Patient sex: M
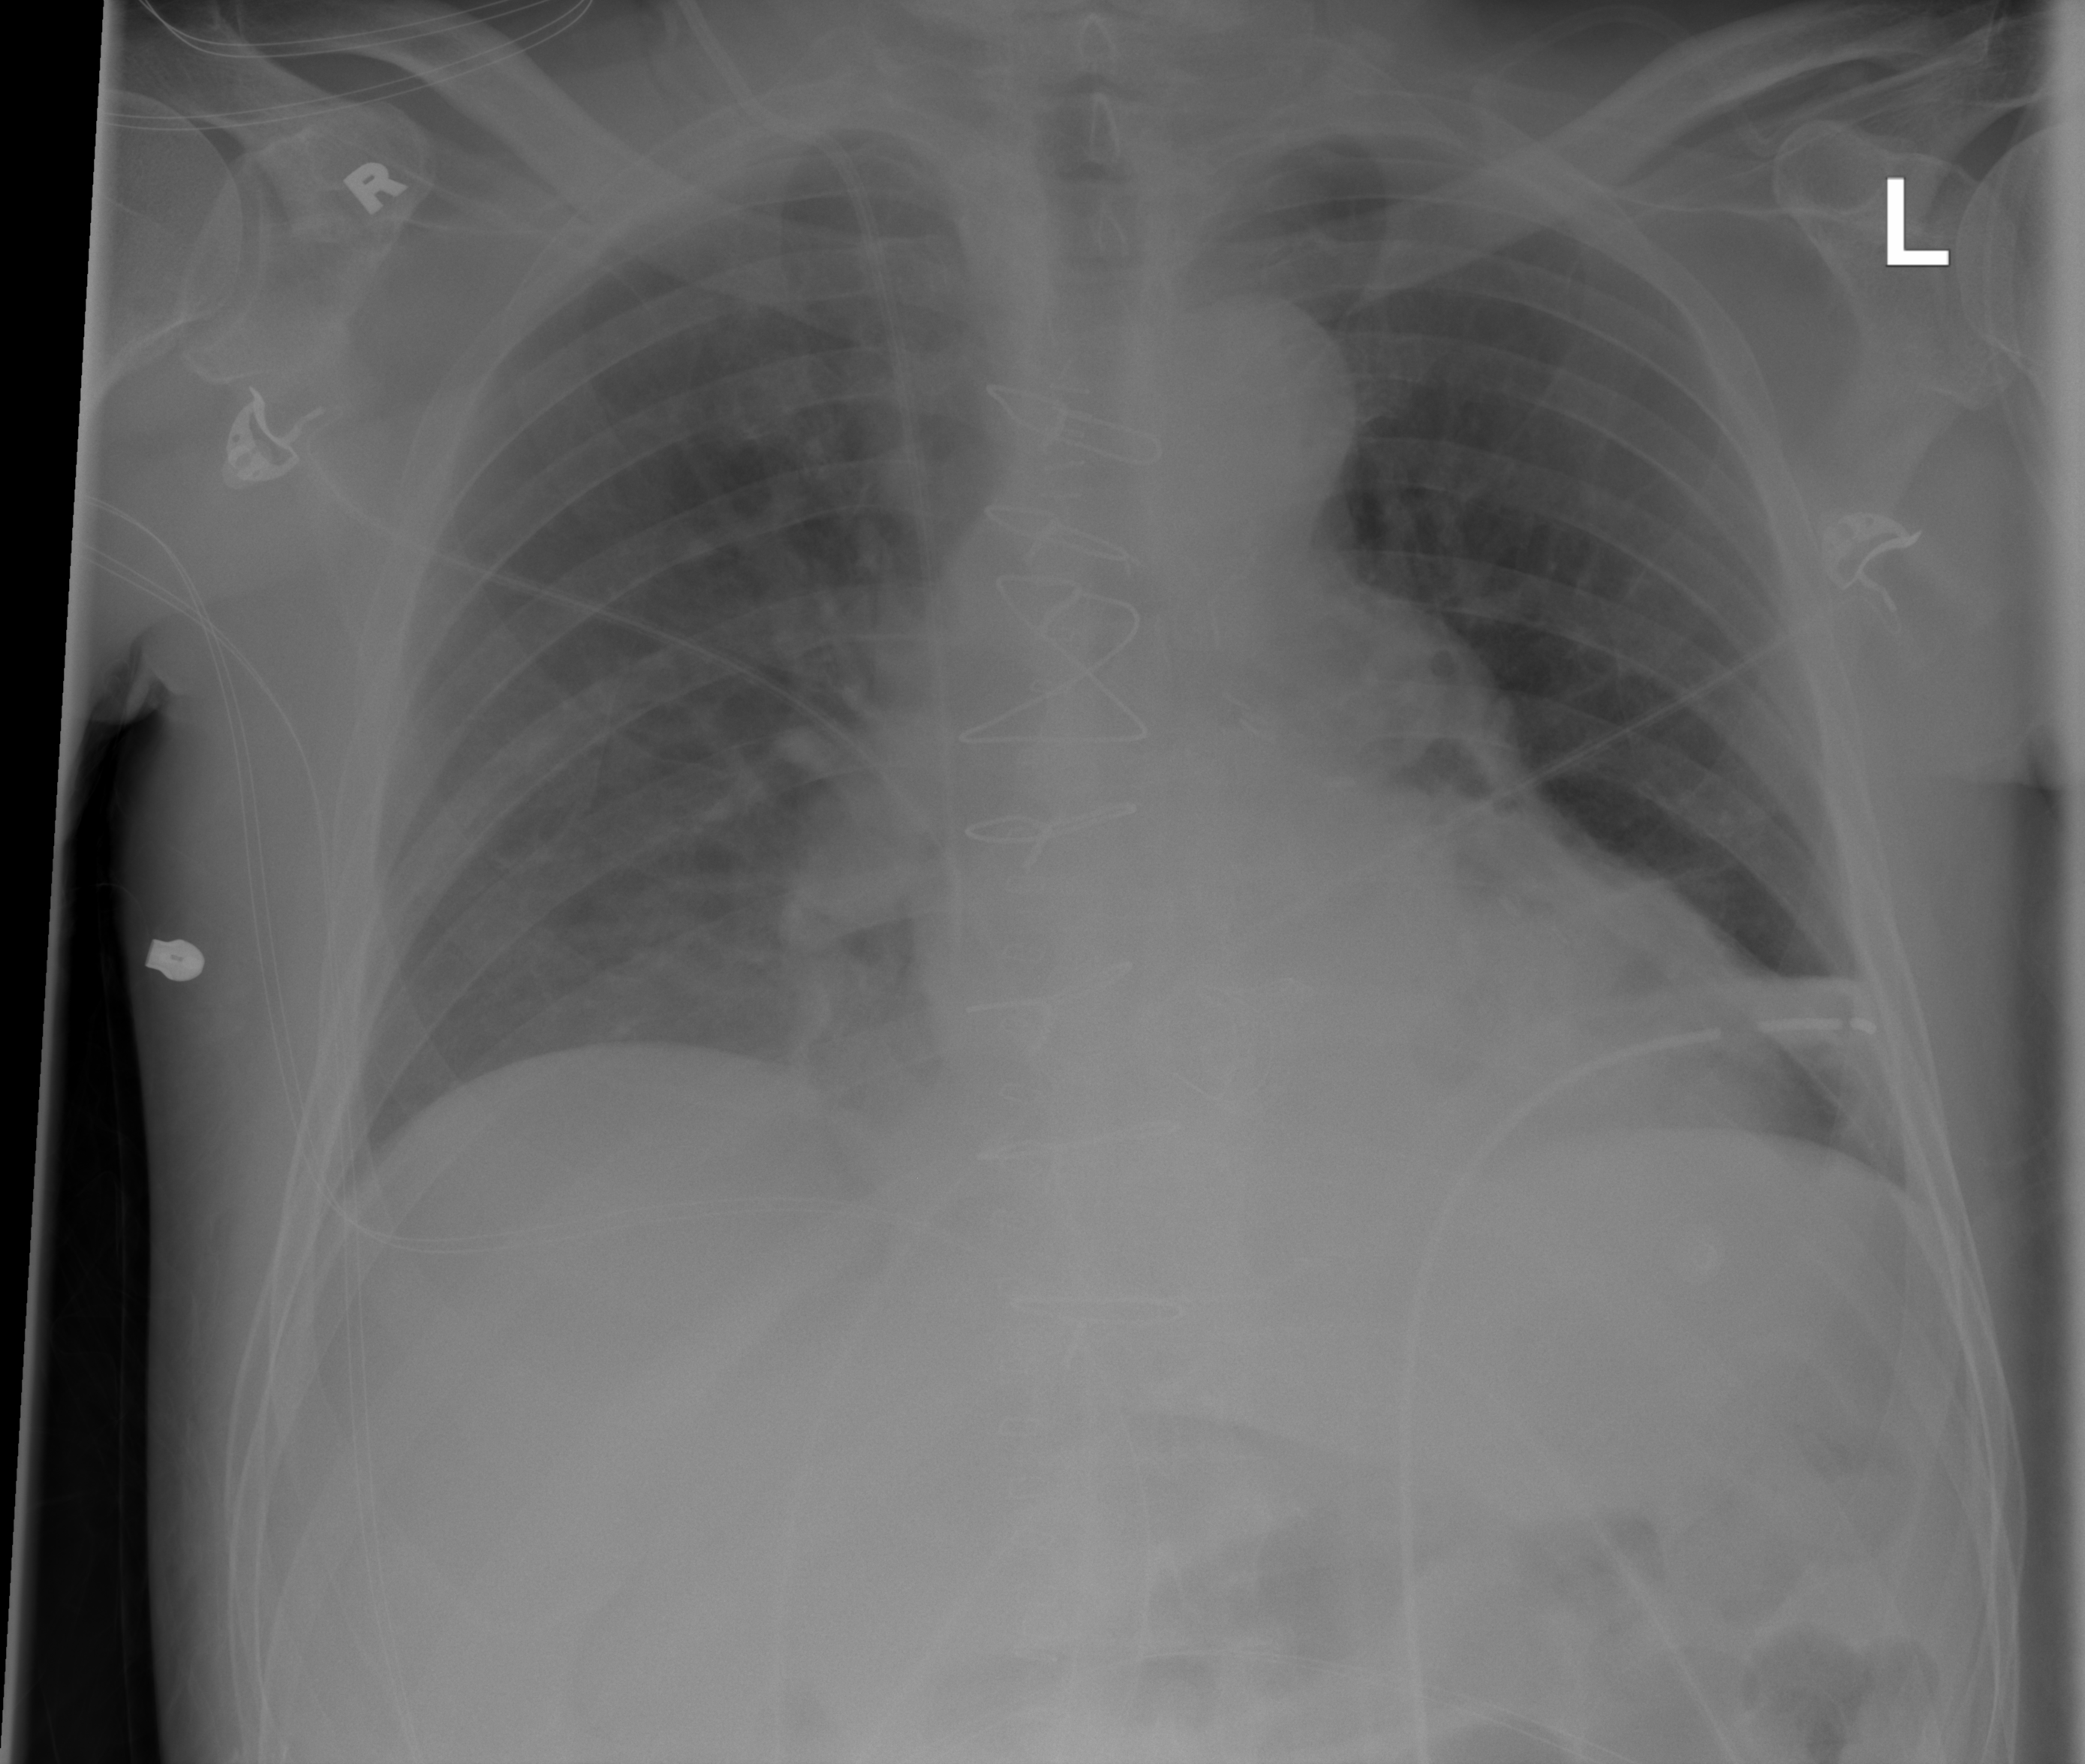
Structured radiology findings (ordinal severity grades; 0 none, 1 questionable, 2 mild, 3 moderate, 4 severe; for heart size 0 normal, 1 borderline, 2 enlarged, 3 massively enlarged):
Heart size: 0
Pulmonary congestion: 0
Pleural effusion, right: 0
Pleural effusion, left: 0
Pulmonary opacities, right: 0
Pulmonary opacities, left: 0
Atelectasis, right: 2
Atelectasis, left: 0